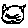
Label: cat